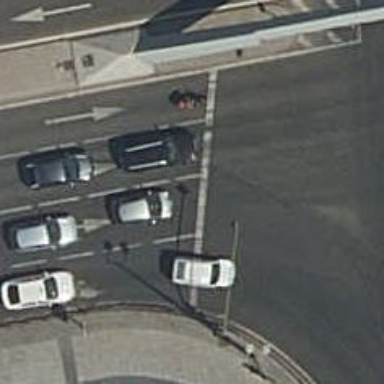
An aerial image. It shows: Road with traffic signals.